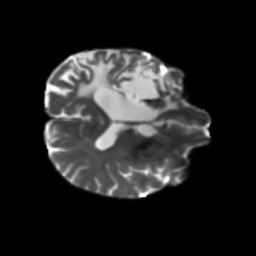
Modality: T2w
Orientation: axial
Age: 57
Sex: male
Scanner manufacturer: siemens
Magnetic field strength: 3 T
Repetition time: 5.47 s
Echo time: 0.0854 s